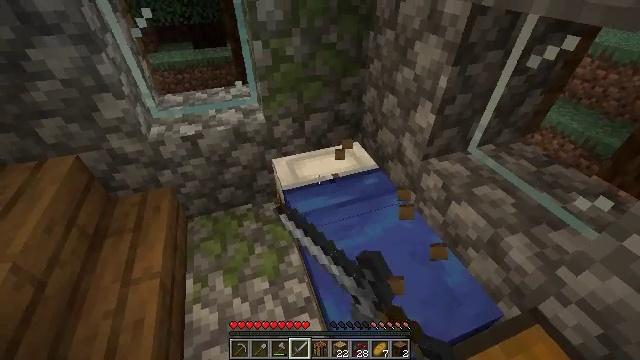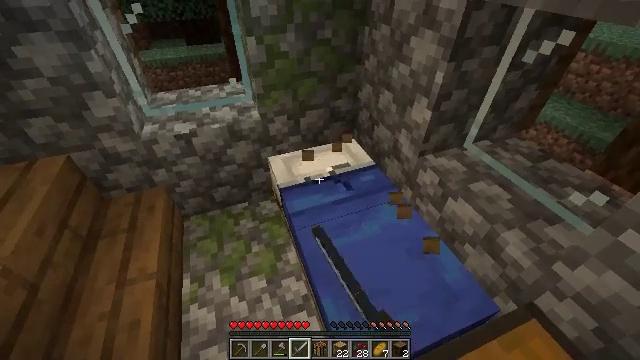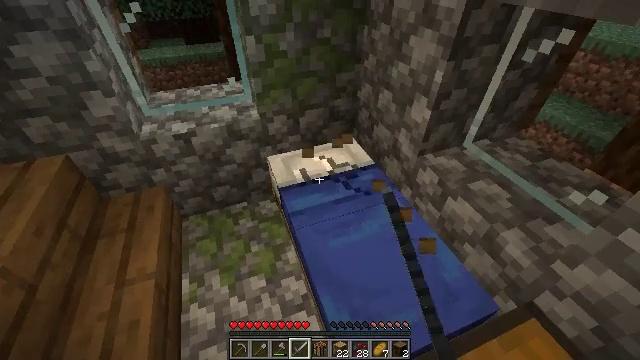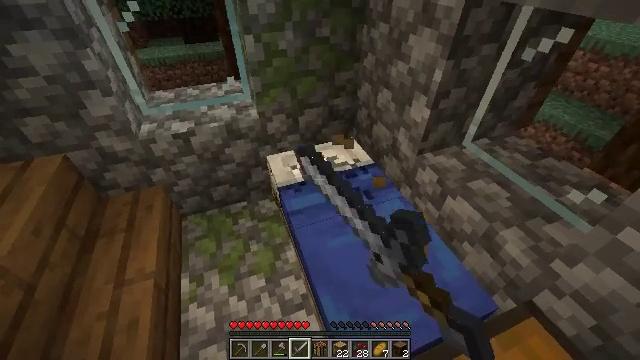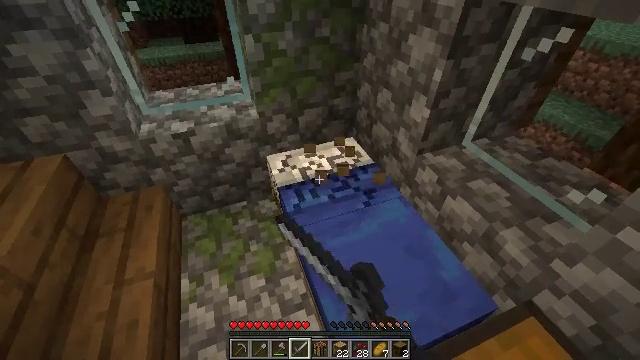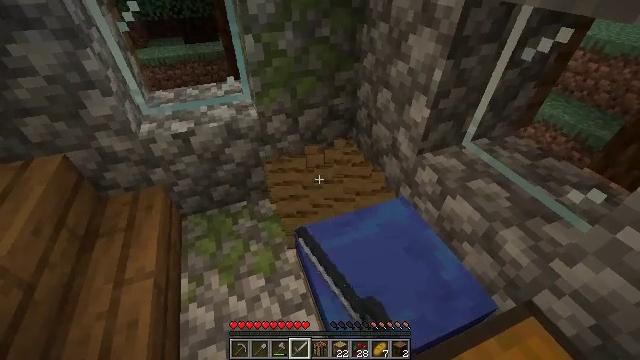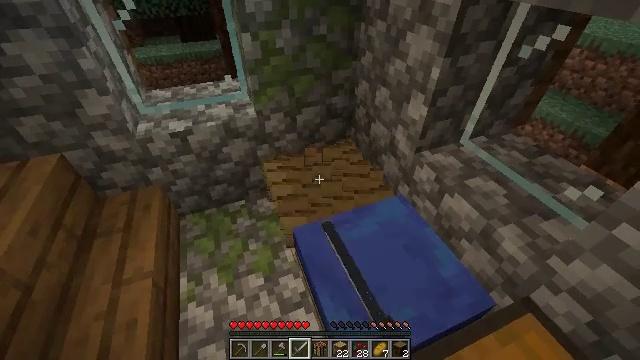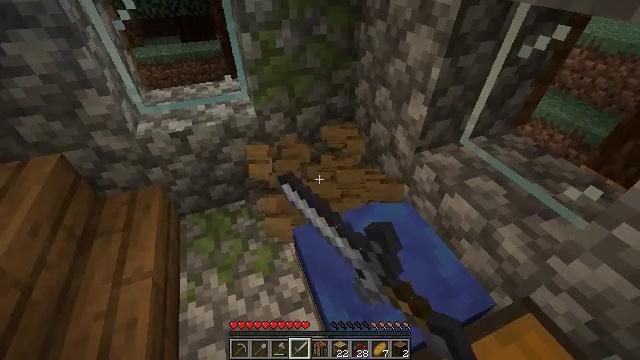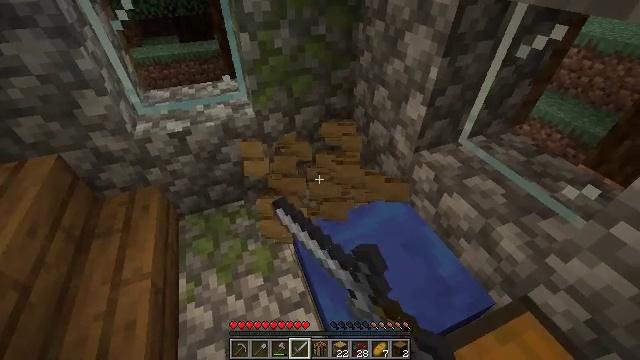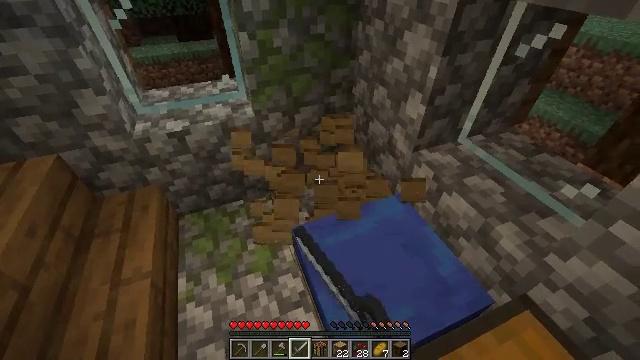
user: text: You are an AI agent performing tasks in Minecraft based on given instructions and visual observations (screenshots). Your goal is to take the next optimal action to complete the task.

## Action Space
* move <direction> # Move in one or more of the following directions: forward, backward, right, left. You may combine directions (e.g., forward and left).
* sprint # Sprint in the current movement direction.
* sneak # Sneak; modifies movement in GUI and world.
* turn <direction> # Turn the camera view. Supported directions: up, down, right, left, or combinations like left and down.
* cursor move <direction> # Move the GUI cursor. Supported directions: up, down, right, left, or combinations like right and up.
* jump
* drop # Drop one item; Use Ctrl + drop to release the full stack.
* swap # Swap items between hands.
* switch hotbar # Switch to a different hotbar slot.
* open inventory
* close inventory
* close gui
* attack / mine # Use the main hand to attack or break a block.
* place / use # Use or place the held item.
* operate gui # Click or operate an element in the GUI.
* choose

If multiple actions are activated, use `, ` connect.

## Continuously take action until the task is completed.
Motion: motion action
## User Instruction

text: Mine the blue bed to pick it up.
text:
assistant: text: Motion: turn right, attack / mine
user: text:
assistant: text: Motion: attack / mine
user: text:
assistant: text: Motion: attack / mine
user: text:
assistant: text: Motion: attack / mine
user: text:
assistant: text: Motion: attack / mine
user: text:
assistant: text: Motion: attack / mine
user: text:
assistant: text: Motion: attack / mine
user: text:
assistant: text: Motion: attack / mine
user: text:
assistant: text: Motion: attack / mine
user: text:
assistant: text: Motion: attack / mine